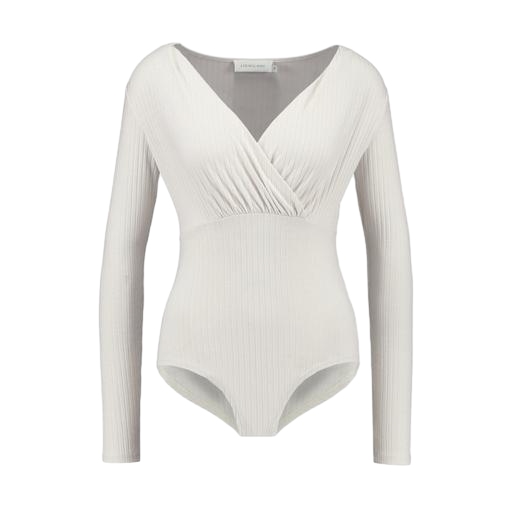
white body suit, white leotard, white henley long-sleeved ribbed-jersey top, white background